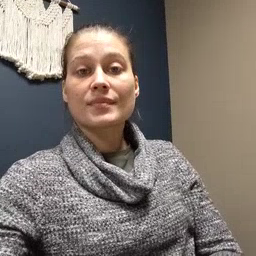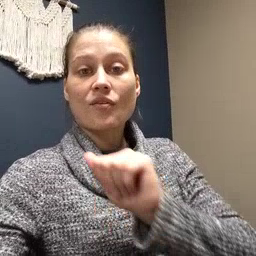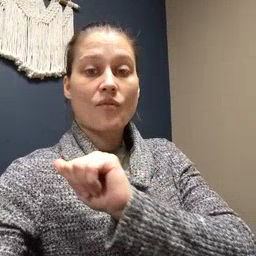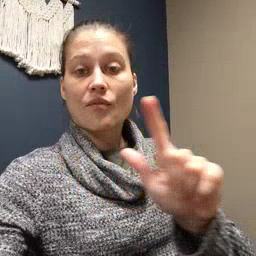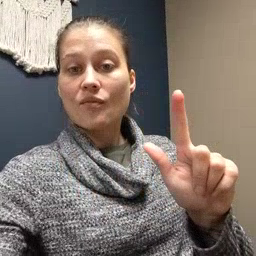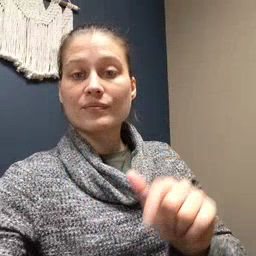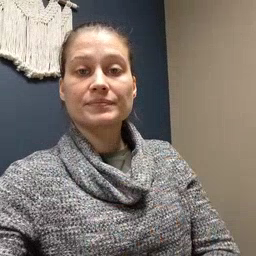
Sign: all